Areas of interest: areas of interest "Park Square"
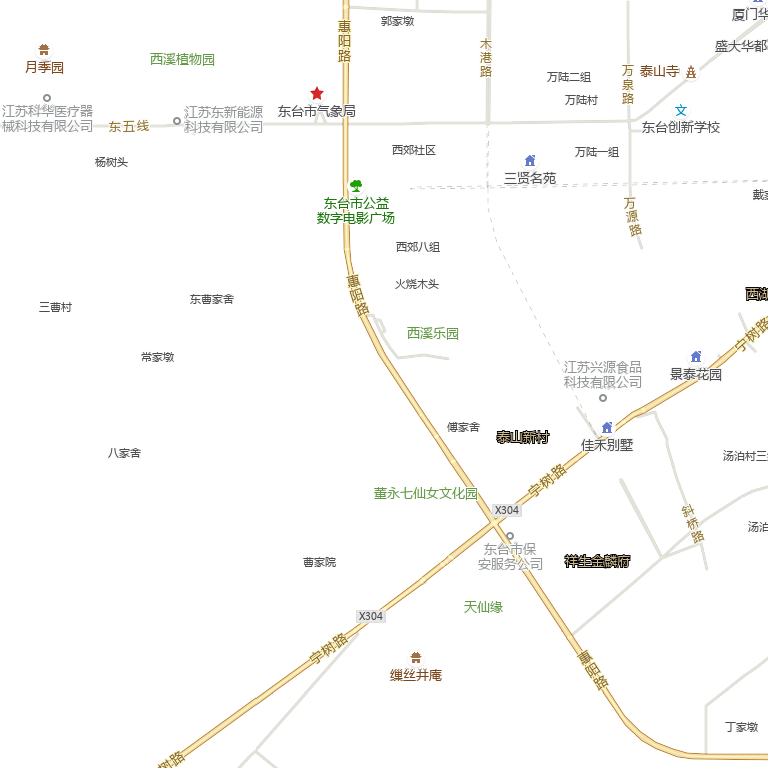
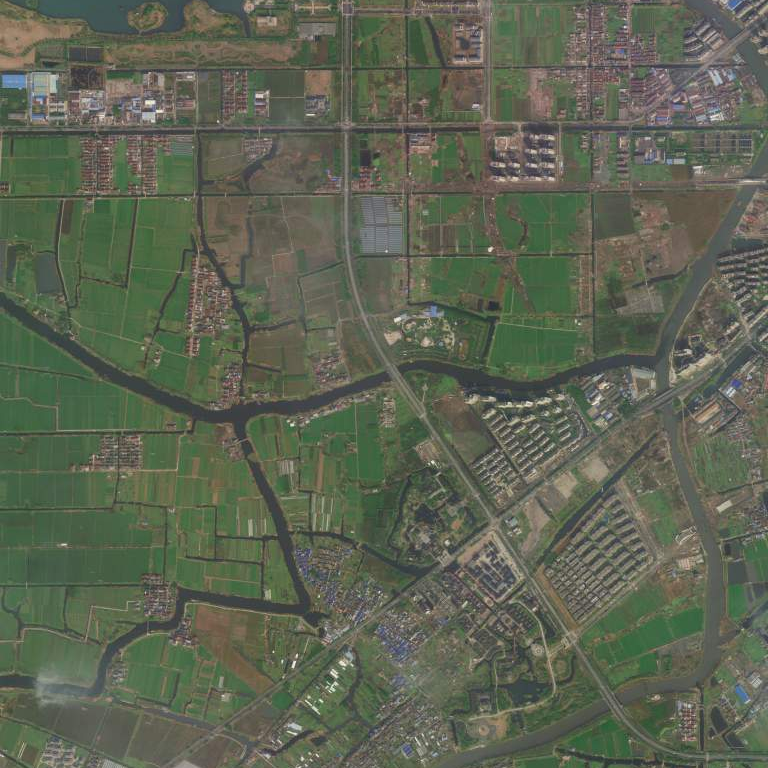